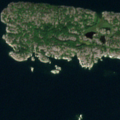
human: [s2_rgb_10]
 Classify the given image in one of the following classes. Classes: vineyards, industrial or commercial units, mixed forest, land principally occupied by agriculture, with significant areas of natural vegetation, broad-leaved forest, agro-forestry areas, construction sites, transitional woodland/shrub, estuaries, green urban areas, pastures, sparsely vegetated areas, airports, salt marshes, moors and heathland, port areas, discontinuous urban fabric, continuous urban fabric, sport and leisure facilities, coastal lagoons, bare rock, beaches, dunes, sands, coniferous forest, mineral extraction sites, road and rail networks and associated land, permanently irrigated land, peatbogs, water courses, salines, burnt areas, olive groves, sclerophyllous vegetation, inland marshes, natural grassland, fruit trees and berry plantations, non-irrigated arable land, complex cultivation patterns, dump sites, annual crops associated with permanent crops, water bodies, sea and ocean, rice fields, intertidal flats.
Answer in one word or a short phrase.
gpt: bare rock, sea and ocean